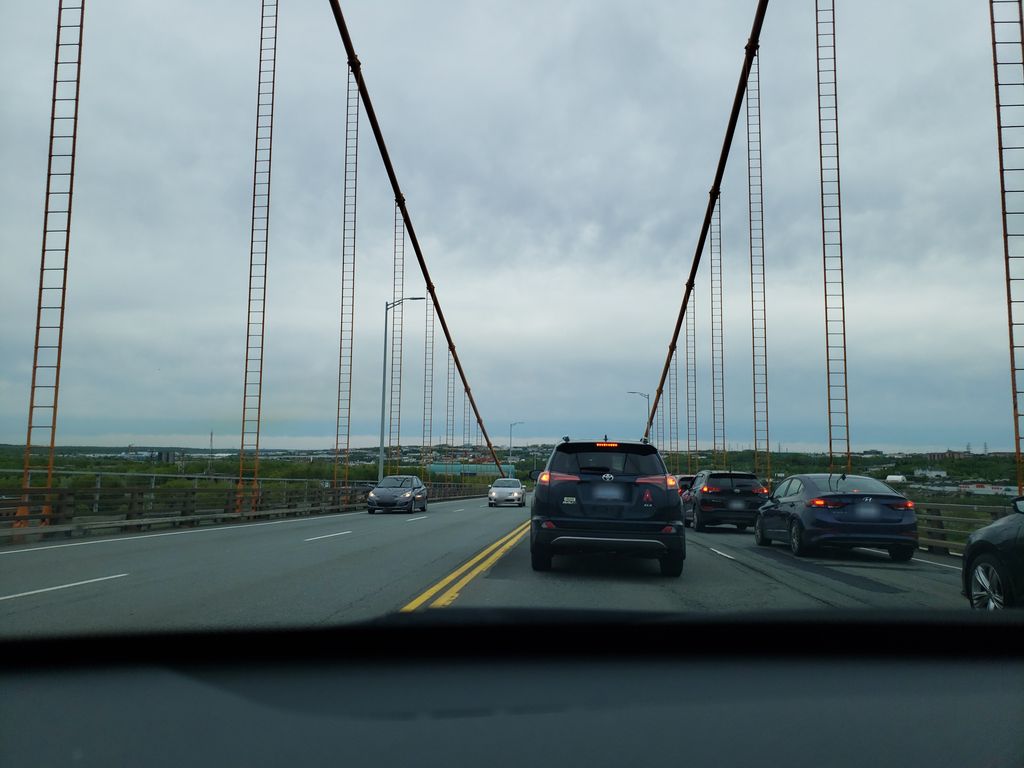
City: halifax